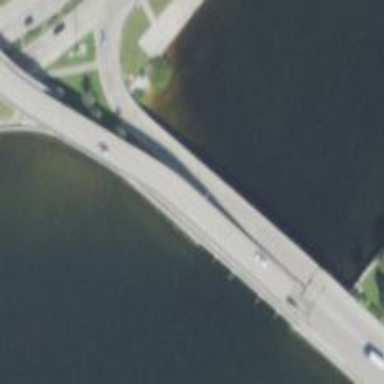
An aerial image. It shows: Tertiary link road passing over bridge.